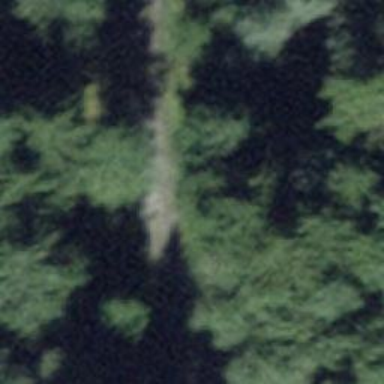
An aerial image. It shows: Track road on bridge with rough grade 5 surface.